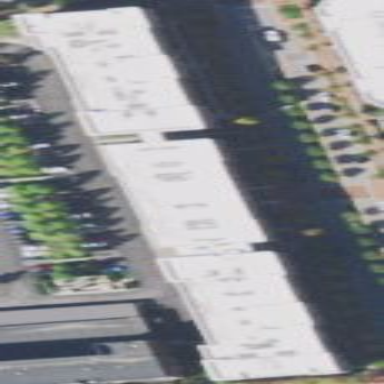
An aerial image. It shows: Commercial building.